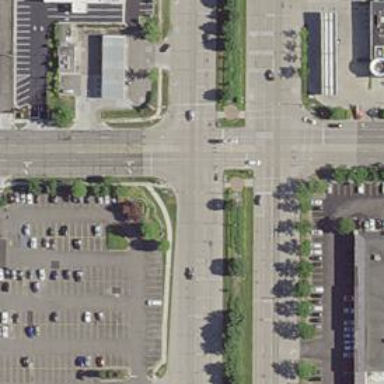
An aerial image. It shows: Footway located on traffic island.